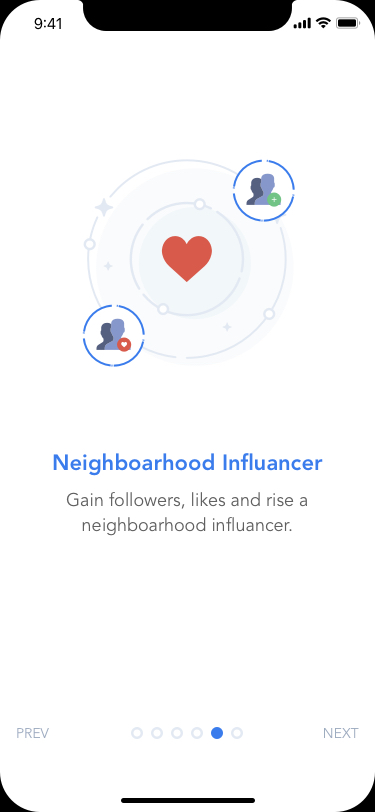
Text in this UI design:
Gain followers, likes and rise a neighboarhood influancer.
Neighboarhood Influancer
NEXT
PREV